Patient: sex F, age 76
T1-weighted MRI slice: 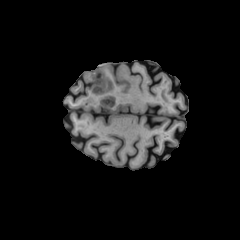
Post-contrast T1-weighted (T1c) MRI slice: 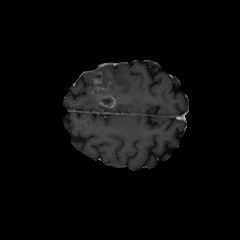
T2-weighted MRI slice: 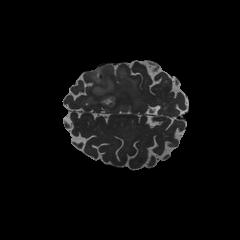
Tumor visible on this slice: yes
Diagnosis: Glioblastoma, IDH-wildtype
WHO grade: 4